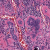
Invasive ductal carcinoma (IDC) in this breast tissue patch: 1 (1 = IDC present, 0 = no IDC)